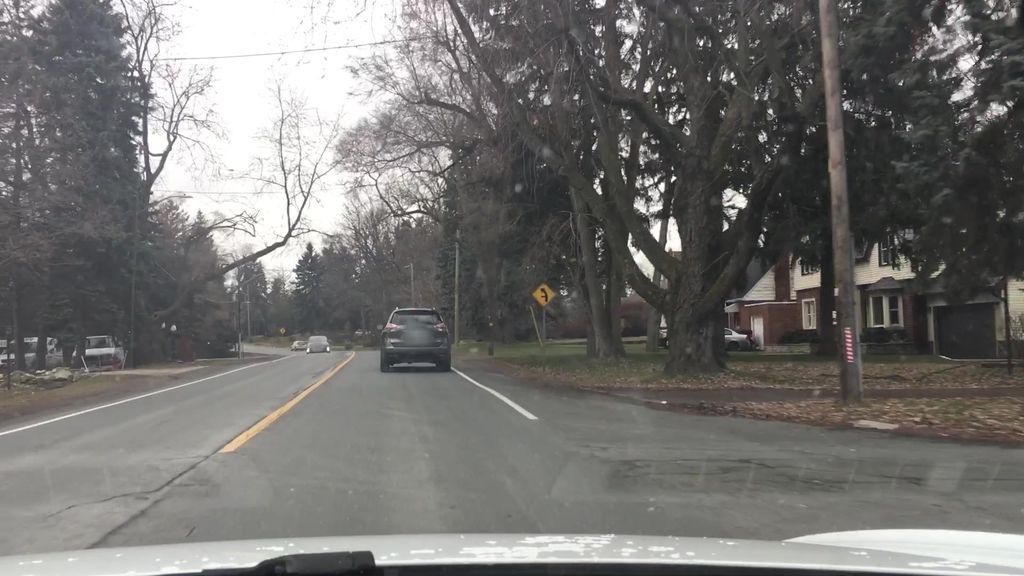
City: hamilton